Question: Im having trouble making a class available to my project, in both ant and eclipse.
I'm using eclipse , and .
I'm integrating a payment plataform from a credit card company called CrediCard in Venezuela to an already working site.
We received a .zip package which contains the following:

Im using debian to develop since, to compile and run the project we were intsructed by the bank that we need a dependency called:
Needed for the project to run, which i dont really understand.
Also because the production OS its also un debian.
The package has a source example called ejemplodigest.java, with the instructions to compile it like this:
'''
javac -classpath /home/DigestJavaLinux/classes ejemplodigest.java
'''
And to run it like this:
'''
java -Djava.library.path=/home/DigestJavaLinux/lib/ -classpath /home/DigestJavaLinux/:/home/DigestJavaLinux/classes ejemplodigest
'''
These commands run perfectly on the command line. To run it the dependency must be installed in debian.
How ever im not able to even compile the code with ant, when i include the corresponding lines in my project and add the classpath to the ant's javac task. I get the error
'''
symbol : class OasisEMSecIm
[javac] location: class com.bamboo.catW3.business.impl.MainHtmlController
[javac] OasisEMSecIm digest= new OasisEMSecImp();
'''
In the declaration of the class, and the imports:
'''
import OasisEM.*;
import eMerchantServlet.*;
'''
are not found:
'''
OasisEM does not exist.
'''
This is the example source given:
'''
//import OasisEM.*;
import java.*;
// import eMerchantServlet.*;
class ejemplodigest {
public static void main(String args[]) {
String varMerchant = "<PHONE>"; // Merchant ID
String varStore = "0"; // Store ID
String varTerm = "4001"; // Term ID
String varTotal = "<PHONE>"; // Monto de Transaccion
String varCurrency = "937"; // Codigo de Moneda
String varOrder_id = "444444"; // Order Id
String varDigest; // Valor de Digest
OasisEMSecImp digest= new OasisEMSecImp();
varDigest = digest.getDigest(varTotal,varOrder_id,varMerchant,varStore,varTerm,varCurrency);
System.out.println ("Merchant ID :" + varMerchant);
System.out.println ("Store ID :" + varStore);
System.out.println ("Term ID :" + varTerm);
System.out.println ("Total :" + varTotal);
System.out.println ("Currency :" + varCurrency);
System.out.println ("Order ID :" + varOrder_id);
System.out.println ("Digest " + varDigest);
}
}
'''
I'm not able to make Eclipse recognise them either, i have tried adding the class folder to the Eclipse, making the class a jar and adding it.
I checked and the paths are correctly received by the ant task, with all the others dependencies which work fine.
ANT Question: Why does the example source compiles with the command line, but when adding the same lines to a method in my project and adding the classpath to the class folder it does not compile ?
Eclipse Question: How can i make Eclipse recognise the class OasisEMSecImp ?
Hello, the ant file is a little long, how ever i'll paste what i think is the relevant part:
'''
<path id="library.digest.classpath">
<pathelement location="../../digest/classes"/>
</path>
<path id="catw.module.classpath">
<path refid="library.blazeds.classpath"/>
<path refid="library.hibernate3.classpath"/>
<path refid="library.jta.classpath"/>
<path refid="library.log4j.classpath"/>
<path refid="library.mail.classpath"/>
<path refid="library.oreilly.classpath"/>
<path refid="library.spring-2.0.7.classpath"/>
<path refid="library.velocity.classpath"/>
<path refid="library.jexcel.classpath"/>
<path refid="library.tomcat_5.classpath"/>
<path refid="library.digest.classpath" />
<pathelement location="../catw-common/build/catw-common.jar"/>
</path>
<javac destdir="${catw.output.dir}" debug="${compiler.debug}" nowarn="${compiler.generate.no.warnings}" memorymaximumsize="${compiler.max.memory}" fork="true">
<compilerarg line="${compiler.args.catw}"/>
<bootclasspath refid="catw.module.bootclasspath"/>
<classpath refid="catw.module.classpath"/>
<src refid="catw.module.sourcepath"/>
<patternset refid="excluded.from.compilation.catw"/>
</javac>
'''
I debugged the catw.module.classpath and the location is correct.
Thank you very much in advance.
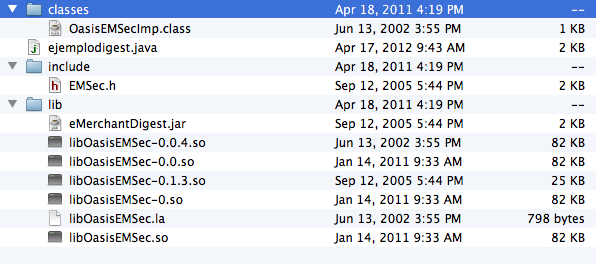
Answer: I have understood the problem and found a work around for my situation, i explain it in my <URL>.
Hope it helps someone.